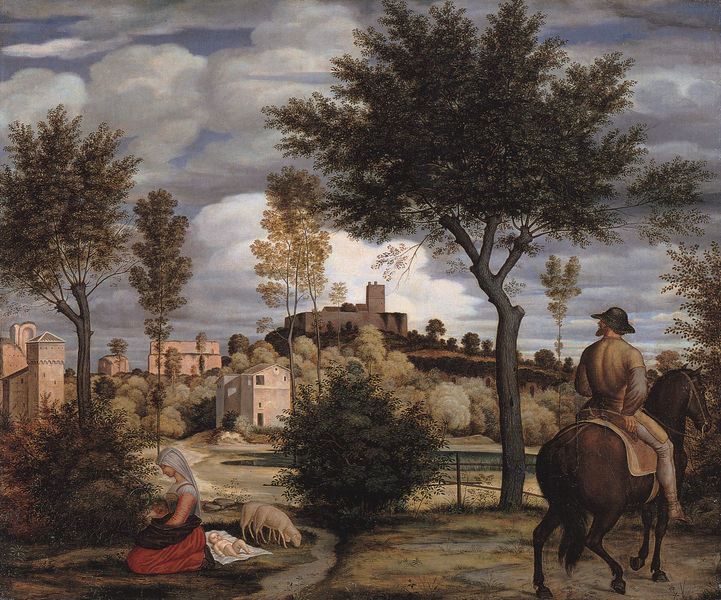
Titel: Ideale Landschaft mit Reiter
Künstler: Friedrich Olivier
Standort: Leipzig
Institution: Museum der Bildenden Künste
Schlagwörter: baum, berg, blau, blätter, gemälde, gewitter, himmel, laub, mann, nackt, schatten, wasser, weiß, wolken, baumstämme, bäume, grün, landschaft, ocker, see, sitzen, stadt, teich, äste, braun, brust, fenster, frau, grau, hintergrund, hut, kleid, rücken, schwarz, strasse, anlage, gebäude, gras, haus, hund, rasen, rot, tier, tiere, tuch, weg, wiese, wolke, beige, malerei, rock, architektur, falten, öl, bach, baumstamm, erde, feld, horizont, häuser, hügel, natur, stamm, zweige, busch, büsche, gebüsch, pfad, sträucher, boden, decke, kind, mutter, wald, alltag, kinder, pferd, pferde, reiter, turm, bewölkt, huf, hufe, reiten, sattel, zaumzeug, schürze, magd, ruhe, liegen, italien, dorf, dächer, wise, klein, baby, ölgemälde, beobachter, querformat, kopftuch, faltenwurf, bauer, lamm, schaf, burg, religion, türme, stillen, füttern, sichel, knien, beutel, ritter, mauern, romantisch, lanschaft, ross, kniend, stadtmauer, kulisse, maria, betend, schafe, hirte, hirtin, neugierig, satteldecke, wickeln, oliven, jesuskind, passieren, reitend, zumzeug, kniet, mutter mit kindern, dorfrand, pielen, #reiter, krippendarstellung